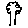
Label: tree